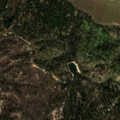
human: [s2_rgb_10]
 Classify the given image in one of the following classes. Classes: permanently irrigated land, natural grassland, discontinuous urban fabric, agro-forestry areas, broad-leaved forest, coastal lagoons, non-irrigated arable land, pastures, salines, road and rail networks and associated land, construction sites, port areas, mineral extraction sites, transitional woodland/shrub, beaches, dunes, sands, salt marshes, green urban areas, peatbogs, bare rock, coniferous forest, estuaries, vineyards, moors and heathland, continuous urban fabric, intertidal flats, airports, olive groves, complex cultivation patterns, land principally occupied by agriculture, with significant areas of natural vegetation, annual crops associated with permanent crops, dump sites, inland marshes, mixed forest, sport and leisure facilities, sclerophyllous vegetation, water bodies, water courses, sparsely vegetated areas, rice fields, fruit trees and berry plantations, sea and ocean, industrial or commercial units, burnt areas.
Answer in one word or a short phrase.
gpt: rice fields, agro-forestry areas, broad-leaved forest, mixed forest